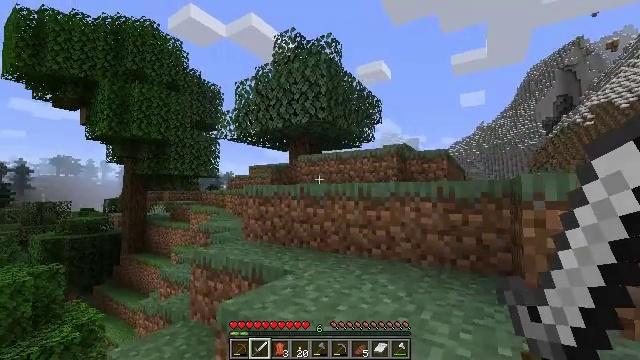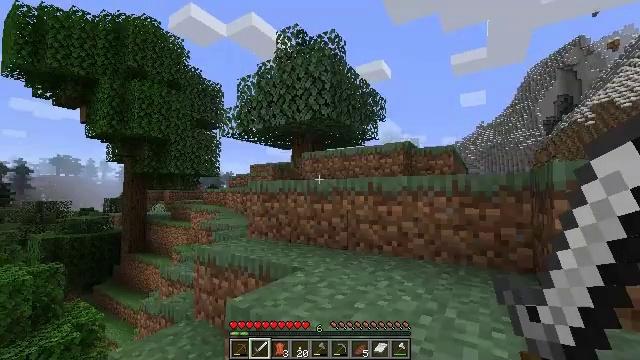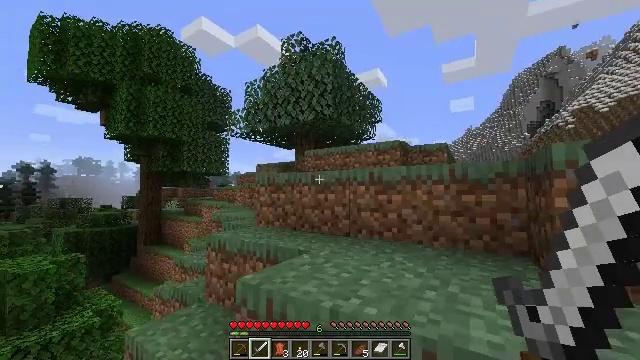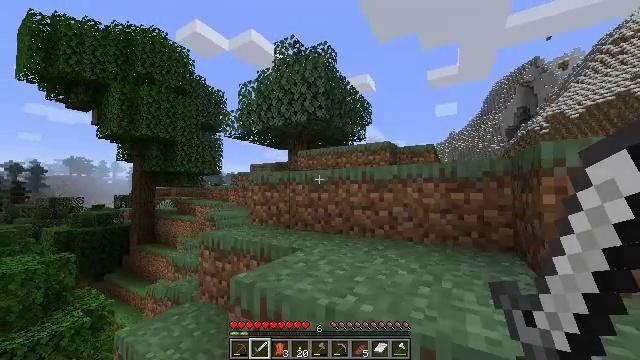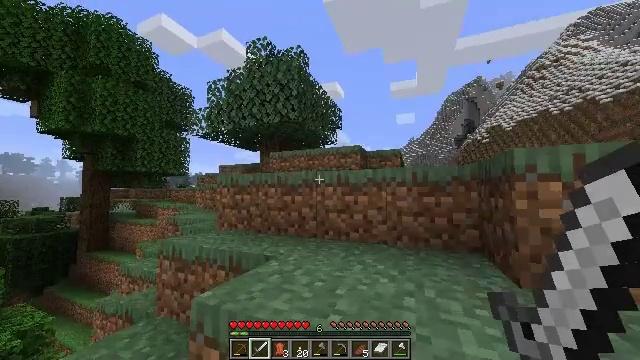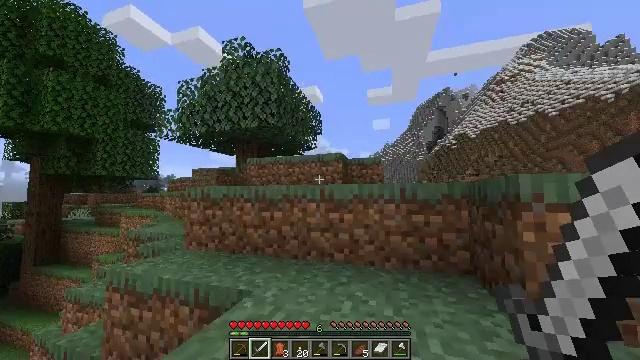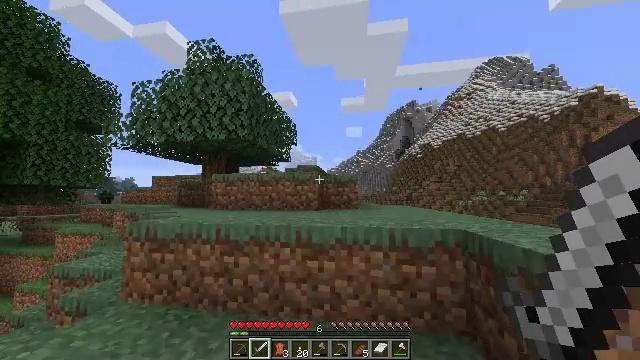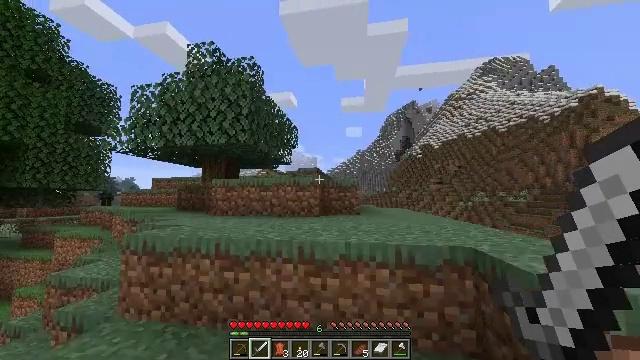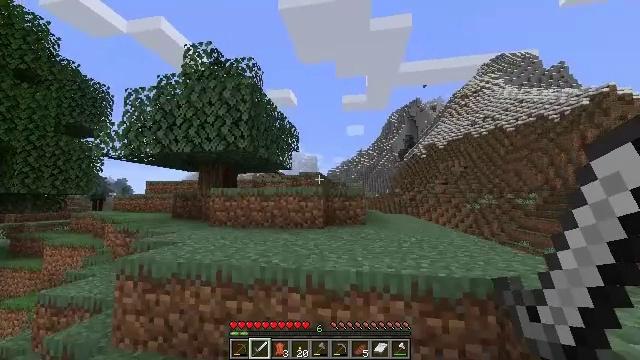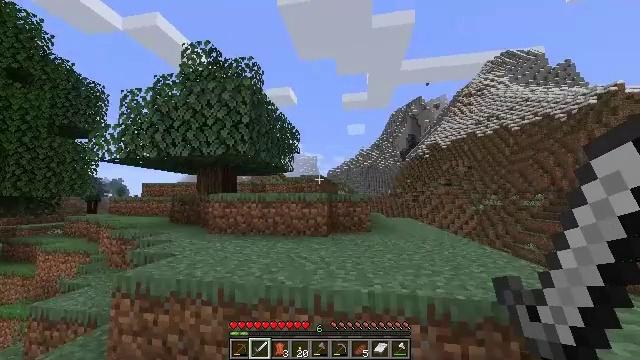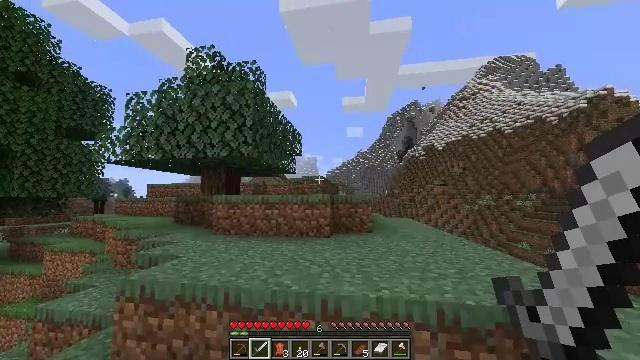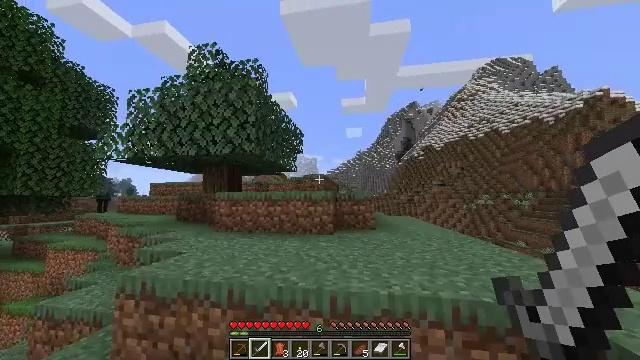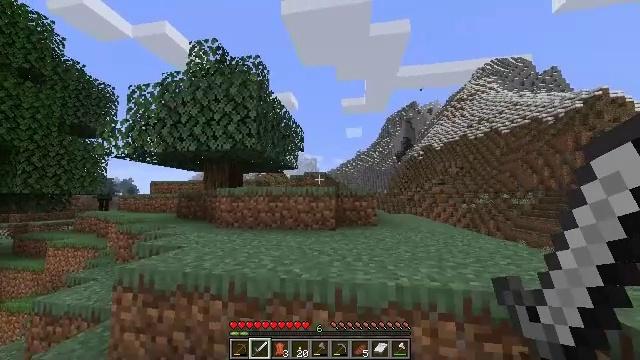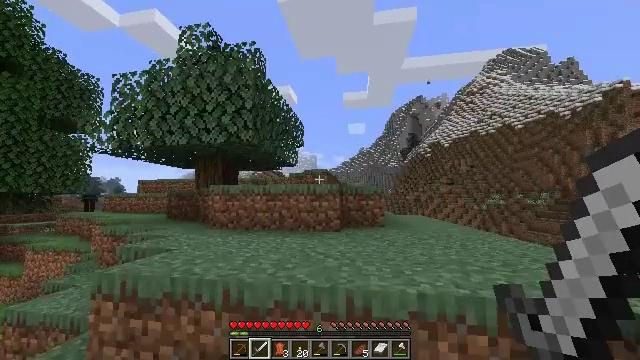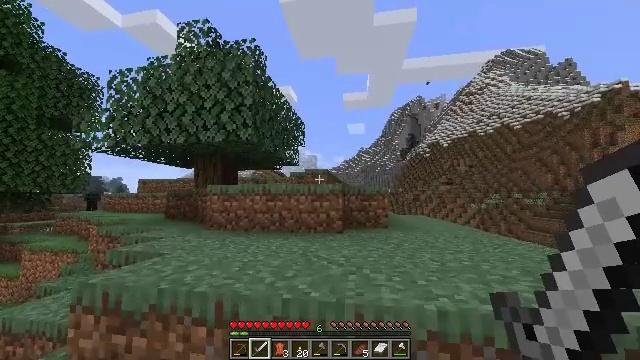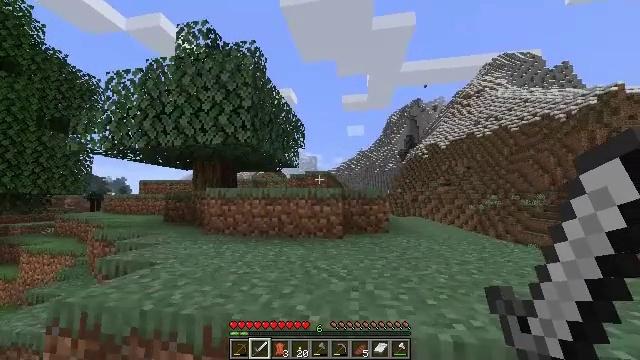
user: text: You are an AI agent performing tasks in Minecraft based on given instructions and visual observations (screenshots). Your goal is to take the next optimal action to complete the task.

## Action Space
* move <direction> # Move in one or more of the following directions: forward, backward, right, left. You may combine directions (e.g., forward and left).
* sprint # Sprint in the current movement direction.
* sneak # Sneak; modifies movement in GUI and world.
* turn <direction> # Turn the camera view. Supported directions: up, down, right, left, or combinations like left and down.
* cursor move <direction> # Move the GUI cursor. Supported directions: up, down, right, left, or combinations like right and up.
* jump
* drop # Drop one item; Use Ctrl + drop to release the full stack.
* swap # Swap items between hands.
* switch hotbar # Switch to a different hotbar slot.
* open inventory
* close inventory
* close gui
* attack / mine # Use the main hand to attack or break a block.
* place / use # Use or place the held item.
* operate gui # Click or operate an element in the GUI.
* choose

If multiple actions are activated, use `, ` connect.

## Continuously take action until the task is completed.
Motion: motion action
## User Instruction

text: Collect some oak leaves.
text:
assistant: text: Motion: move forward, sprint, jump
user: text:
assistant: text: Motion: move forward, sprint, jump
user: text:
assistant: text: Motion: move forward, sprint, turn right, jump
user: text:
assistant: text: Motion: move forward, sprint, turn right, jump
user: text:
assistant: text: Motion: move forward, sprint, turn right, jump
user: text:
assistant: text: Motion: move forward, sprint, turn right and up, jump
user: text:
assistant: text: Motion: move forward, sprint, jump
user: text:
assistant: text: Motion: move forward, sprint, jump
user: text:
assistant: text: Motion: move forward, sprint, jump
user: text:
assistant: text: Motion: move forward, sprint, jump
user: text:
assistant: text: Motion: move forward, sprint, jump
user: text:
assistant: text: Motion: move forward, sprint, jump
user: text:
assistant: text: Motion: move forward, sprint, jump
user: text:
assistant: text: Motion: move forward, sprint, jump
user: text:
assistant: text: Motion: move forward, sprint, jump
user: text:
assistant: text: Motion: move forward, sprint, turn down, jump
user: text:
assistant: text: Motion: move forward, sprint, turn left and down, jump
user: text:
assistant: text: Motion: move forward, sprint, turn left and down, jump
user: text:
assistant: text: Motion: move forward, sprint, jump
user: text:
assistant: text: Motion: move forward, sprint, jump
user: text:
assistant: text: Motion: move forward, sprint, jump
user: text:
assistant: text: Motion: move forward, sprint, jump
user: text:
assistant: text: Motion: move forward, sprint, jump
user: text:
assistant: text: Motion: move forward, sprint, jump
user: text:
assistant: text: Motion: move forward, sprint, jump
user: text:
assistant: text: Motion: move forward, sprint, jump
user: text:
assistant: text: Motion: move forward, sprint, turn right, jump
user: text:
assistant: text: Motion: move forward, sprint, turn right and down, jump
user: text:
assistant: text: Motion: move forward, sprint, turn right and down, jump
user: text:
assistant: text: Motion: move forward, sprint, jump